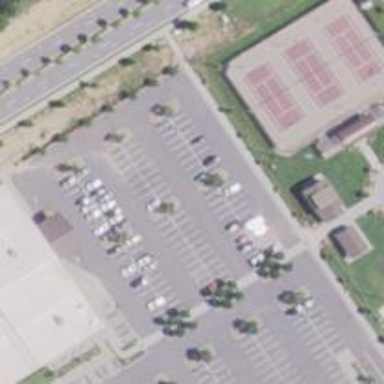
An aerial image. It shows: DecoTurf tennis court pitch for leisure and sports.